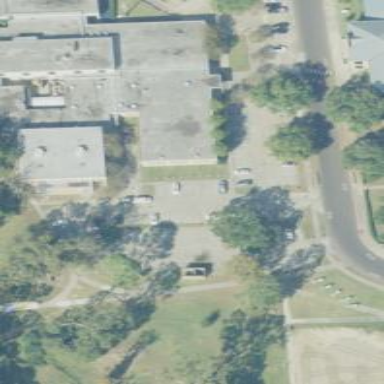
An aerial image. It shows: University building.